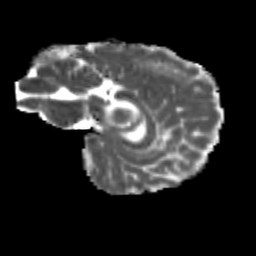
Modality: MD
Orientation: sagittal
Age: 11
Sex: male
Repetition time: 9.4 s
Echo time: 0.089 s